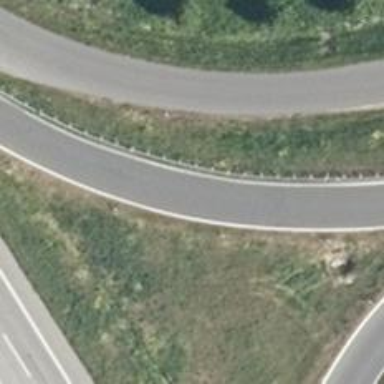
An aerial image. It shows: Motorroad with trunk link.